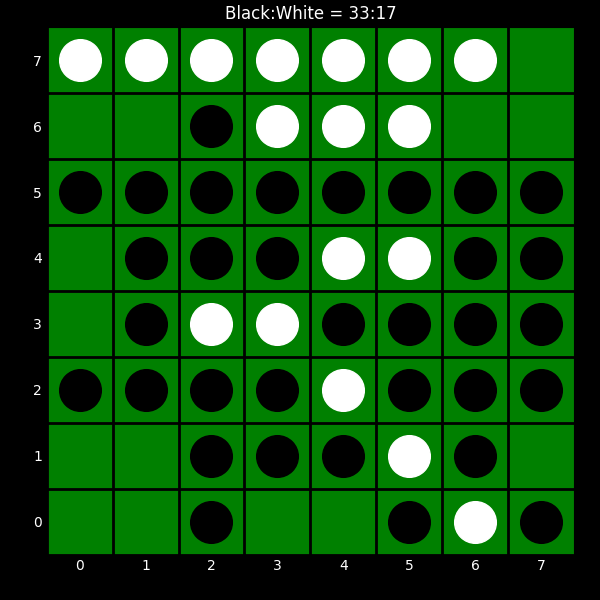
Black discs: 33
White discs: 17